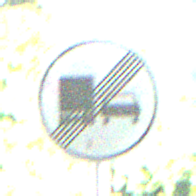
Verkehrszeichen: EndeUeberholverbotKraftfahrzeuge
Umgebung: Outdoor, Suburban
Tageszeit: Midday
Wetter: Clear
Licht: Natural
Jahreszeit: NotSpecified
Kontrast: HighContrast